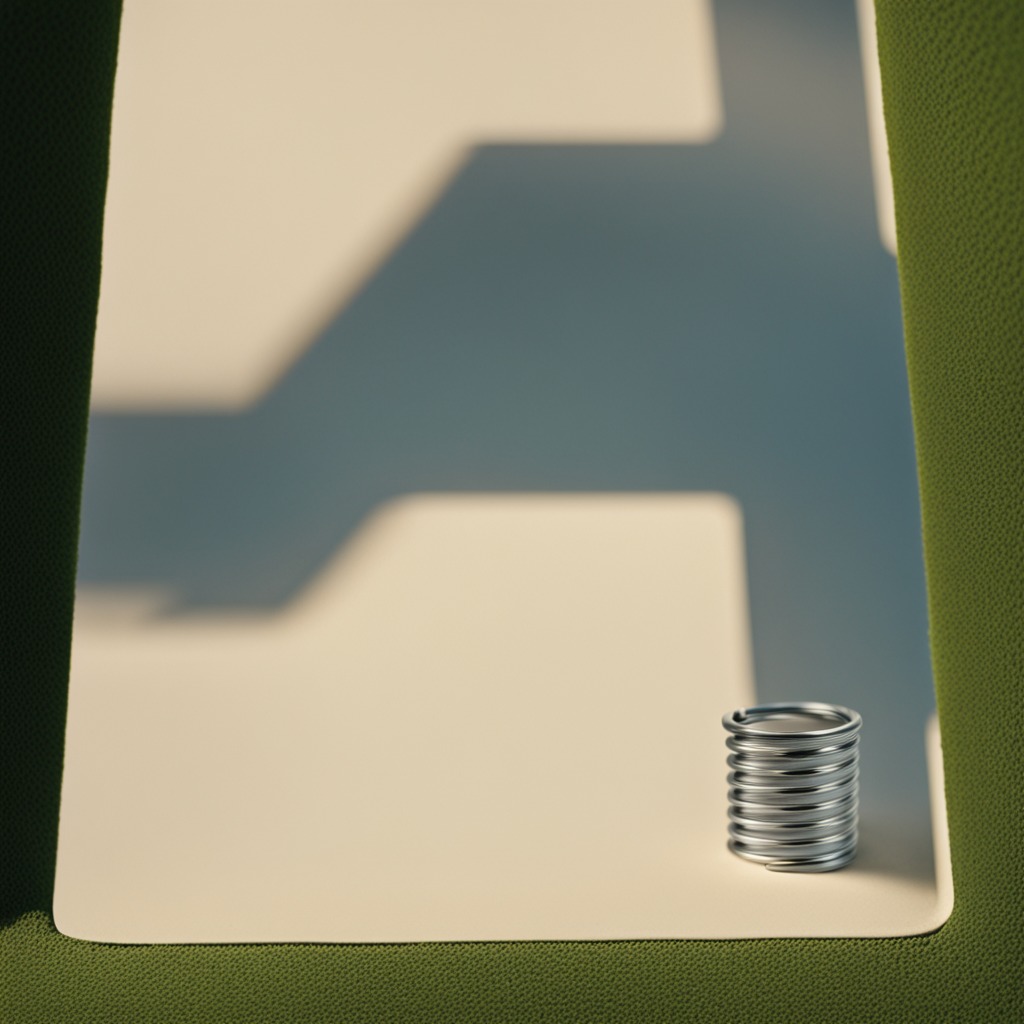
A coiled metal spring is lying on the textured surface.